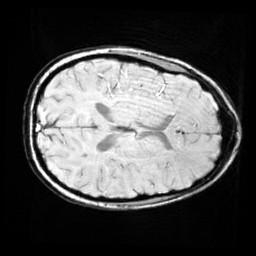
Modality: SWI
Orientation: axial
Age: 10
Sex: female
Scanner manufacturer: siemens
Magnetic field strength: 3 T
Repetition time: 0.027 s
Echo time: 0.02 s